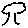
Label: tree